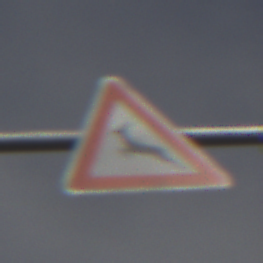
Verkehrszeichen: WildwechselRechts
Umgebung: Outdoor, Suburban
Tageszeit: MorningAfternoon
Wetter: PartlyCloudy
Licht: Natural
Jahreszeit: NotSpecified
Kontrast: HighContrast